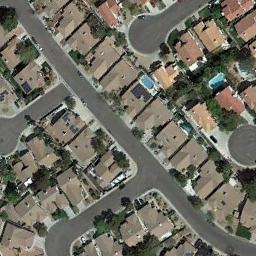
Label: residential